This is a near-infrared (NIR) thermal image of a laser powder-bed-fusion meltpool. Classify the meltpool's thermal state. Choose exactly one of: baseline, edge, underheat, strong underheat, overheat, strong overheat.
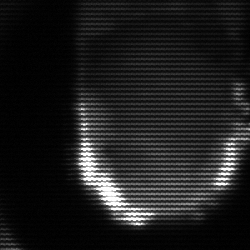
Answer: baseline